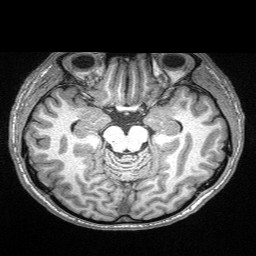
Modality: T1w
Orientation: coronal
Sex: male